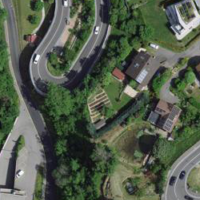
EUNIS habitat code: 55
Species observed at this site:
Erigeron karvinskianus
Populus tremula